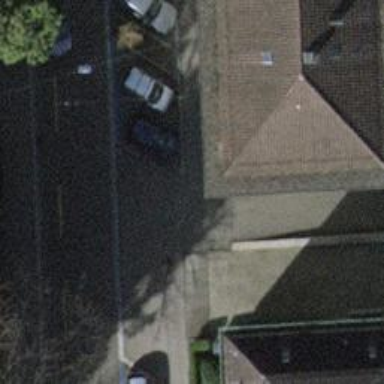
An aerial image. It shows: Kerb serving as barrier.